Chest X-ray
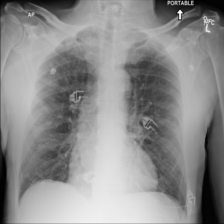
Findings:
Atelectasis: negative
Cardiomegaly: negative
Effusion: negative
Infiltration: negative
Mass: positive
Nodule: negative
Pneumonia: negative
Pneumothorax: negative
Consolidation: negative
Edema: negative
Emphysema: negative
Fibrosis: negative
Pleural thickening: negative
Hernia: negative